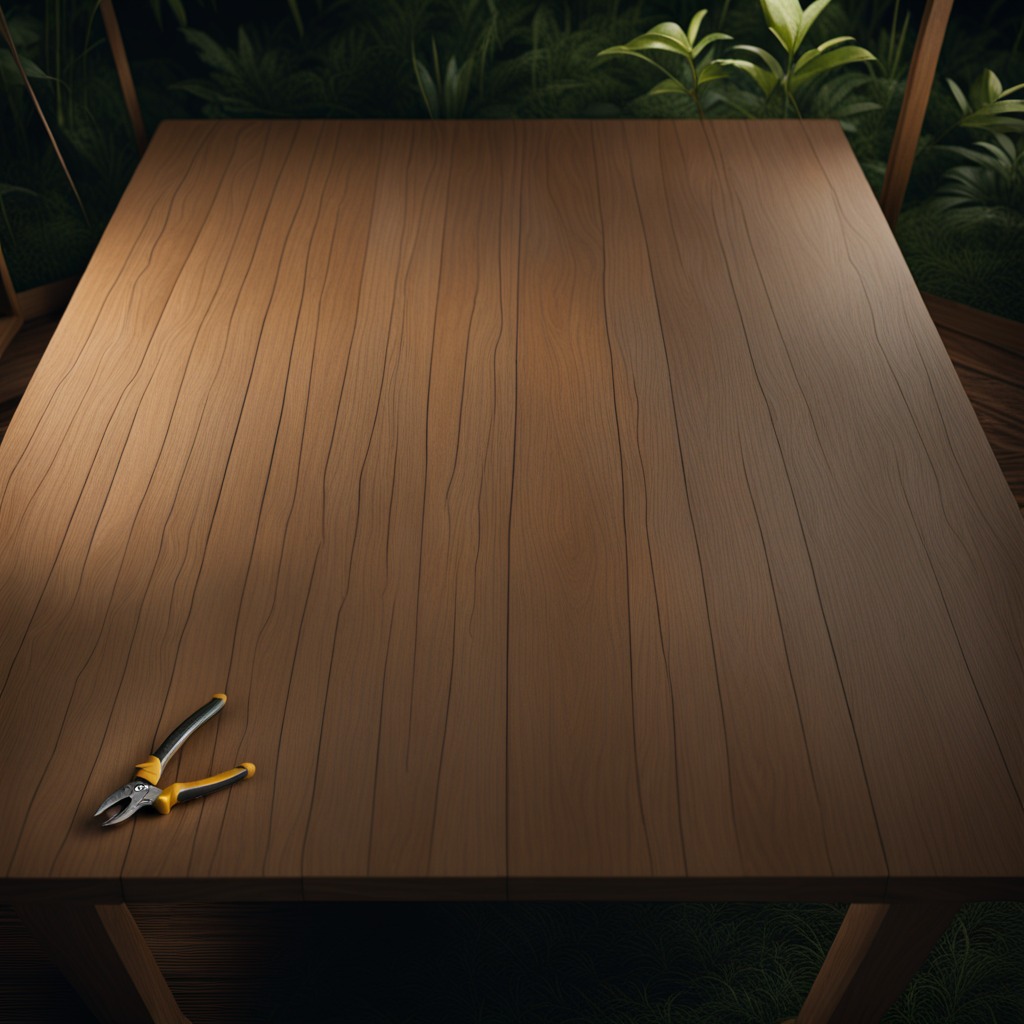
A plier is lying on a wooden table inside a jungle field workshop tent at night.